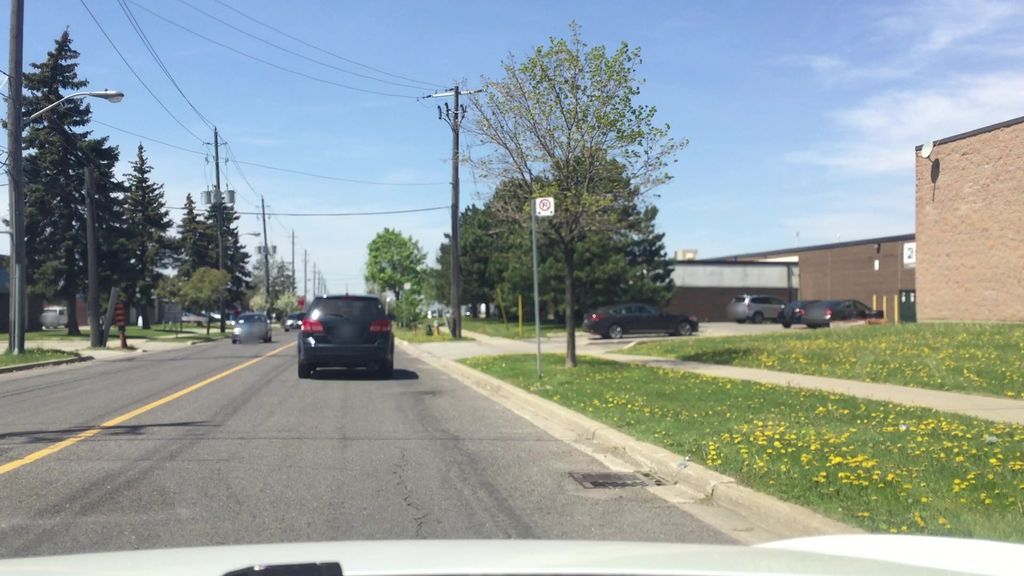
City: toronto